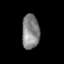
Tissue: prostate
Cell type: T cells
Senescence score: 0.7642
Nuclear area (px): 590
Mean DAPI intensity: 132.6